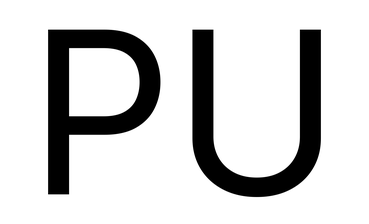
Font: Inter_Regular